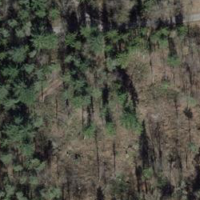
EUNIS habitat code: 44
Species observed at this site:
Oxalis acetosella